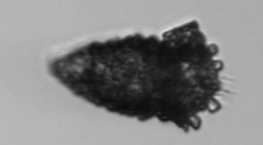
Label: Tintinnopsis